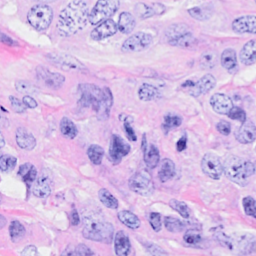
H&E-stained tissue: Breast